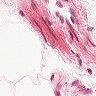
Metastatic tissue present: no